Interaction volume radius: 5 \u00c5
Interaction volume height: 10 \u00c5
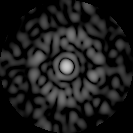
Disorder parameter: 0.8688